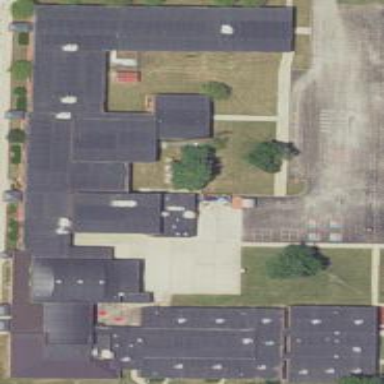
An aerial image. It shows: School building.